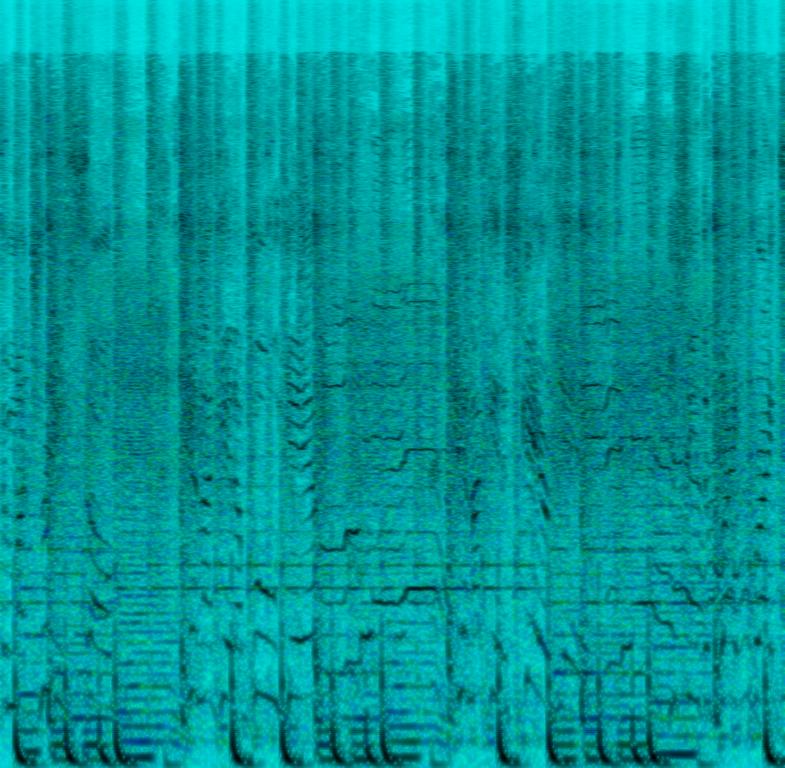
The Pop song features a flat female vocal rapping, alongside passionate background female vocal singing, over straight piano chords, simple synth bass, wide distorted synth and wide synth brass chords, followed by groovy hi hats, punchy kick and snare hits. It sounds uplifting and energetic.